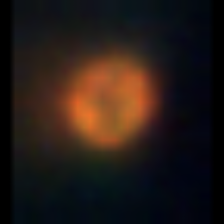
Taxon: Centric
Group: Diatoms